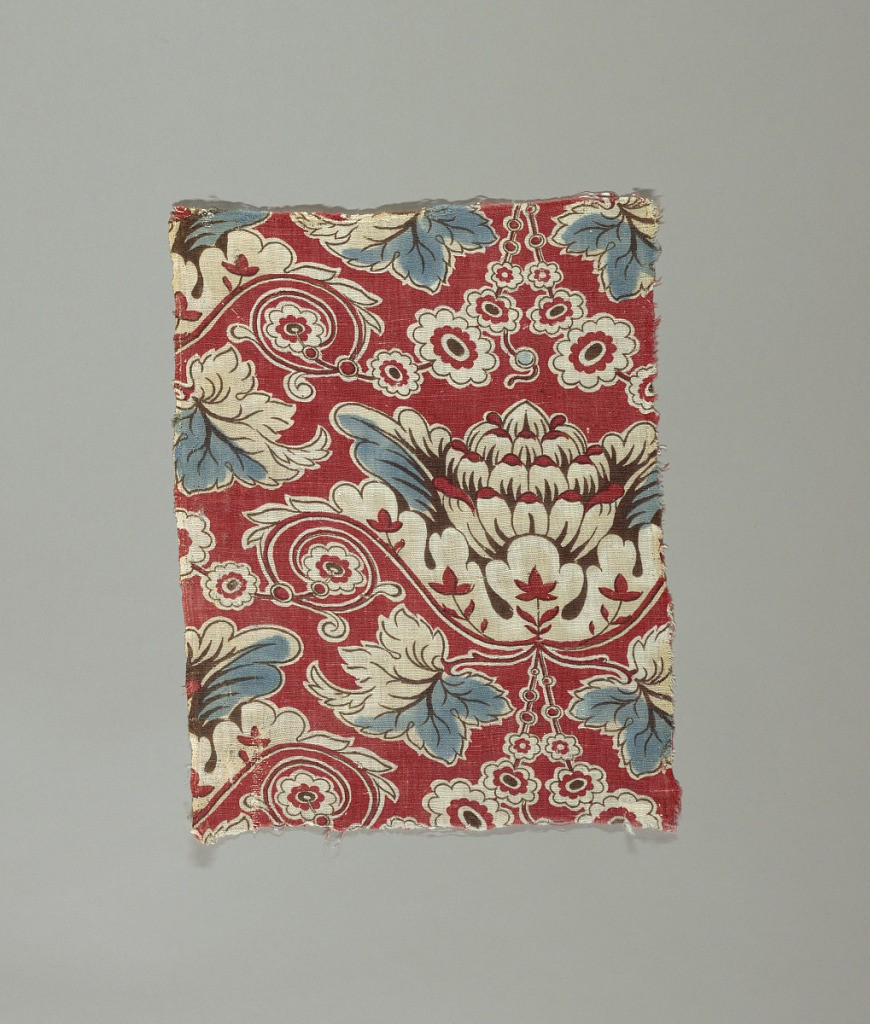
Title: Textile
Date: early 19th century
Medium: cotton Technique: printed by engraved roller on plain weave (red and black), block printed on plain weave (yellow), painted (blue/green)
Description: Half-drop repeat of large blossoms in profile on a red background. Outlines of pattern are black. Yellow (and therefore green) very faded. The edges of fabric do not line up with a pattern axis.